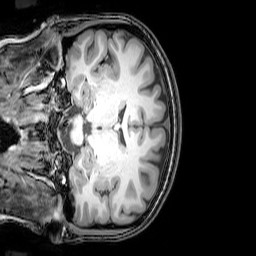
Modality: T1w
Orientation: coronal
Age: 26
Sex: female
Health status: healthy
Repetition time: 0.081 s
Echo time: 0.037 s